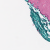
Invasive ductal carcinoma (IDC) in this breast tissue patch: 0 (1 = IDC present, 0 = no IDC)